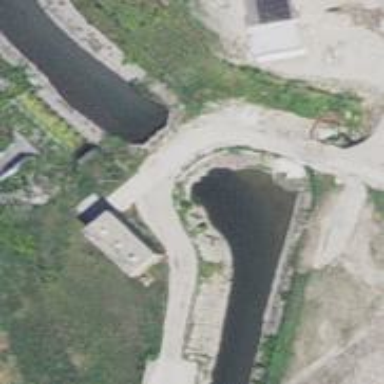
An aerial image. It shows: Culvert tunnel through man-made water canal.